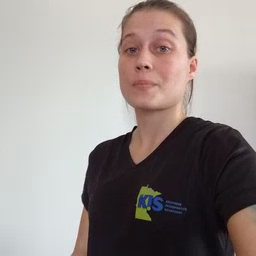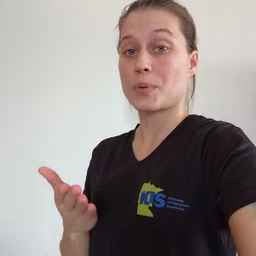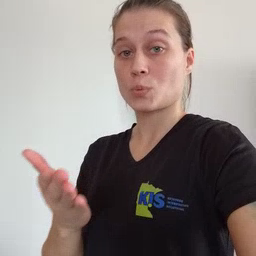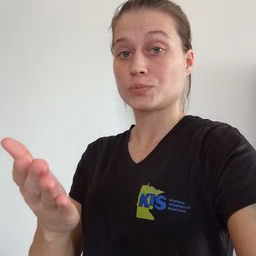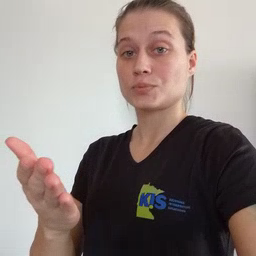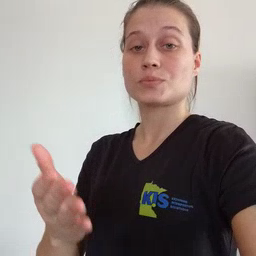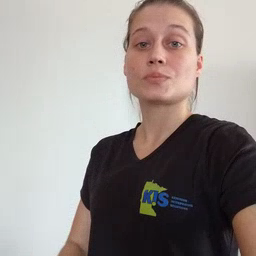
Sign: boat